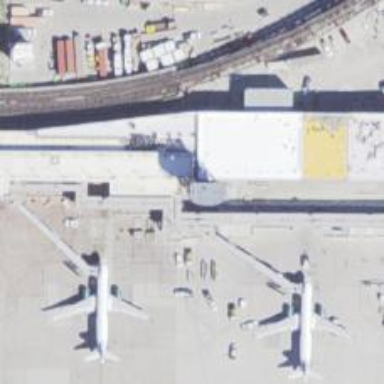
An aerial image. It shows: Airport gate.